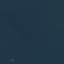
Land use / land cover class: SeaLake